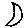
Label: moon